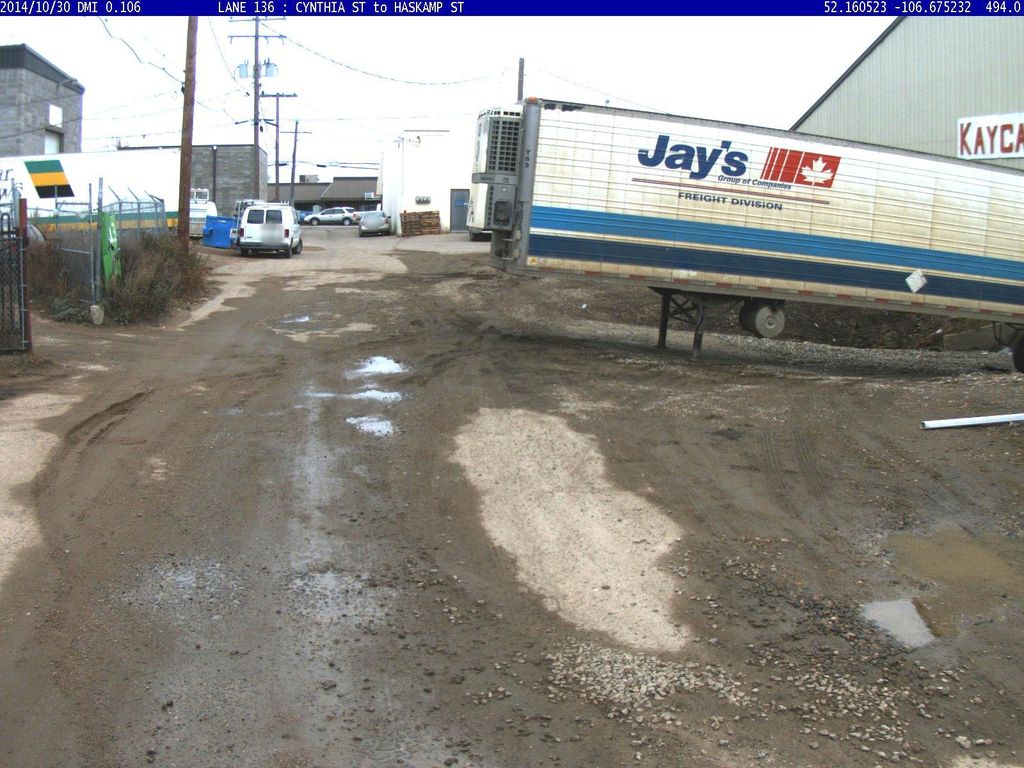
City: saskatoon